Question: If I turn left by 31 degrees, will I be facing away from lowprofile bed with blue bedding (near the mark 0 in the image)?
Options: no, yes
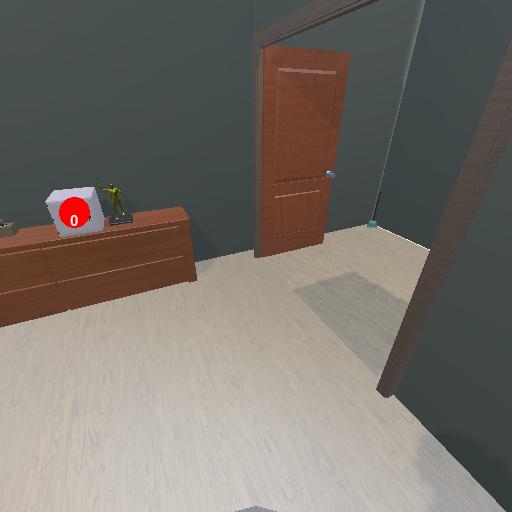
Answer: no